Question: What is the primary purpose of Colab?
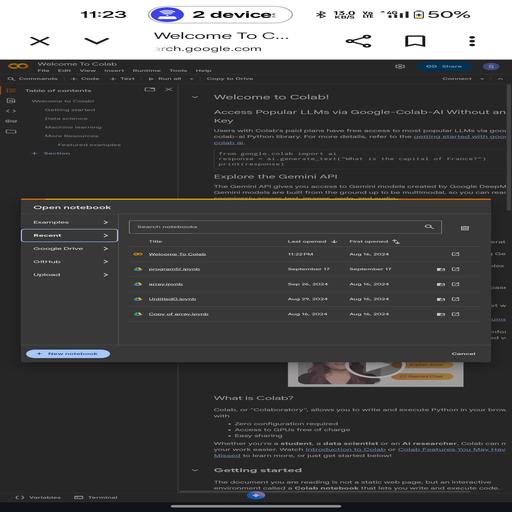
Answer: Access Popular LLMs